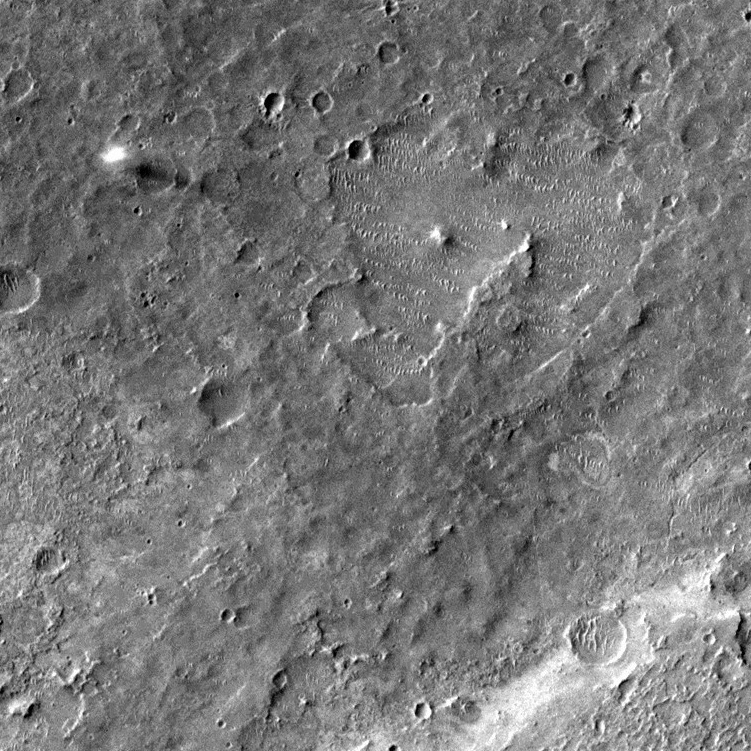
Label: dustdevil